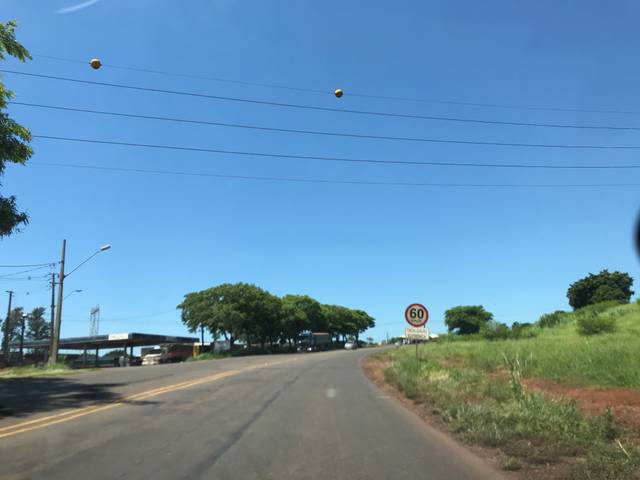
Region: Brazil
Coordinates: -23.459, -51.911